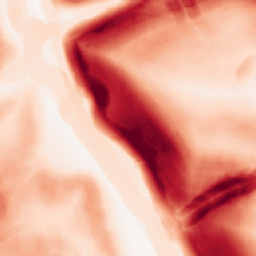
Category: morphological
Decomposition family: morphological_gradient
Decomposition parameters: size: 10
shape: disk
Upsampling method: area
Upsampling parameters: scale: 2
Upsampling scale: 2